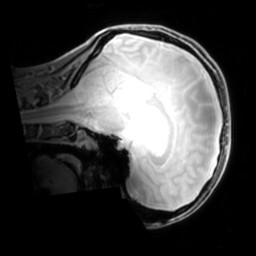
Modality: PDw
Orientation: sagittal
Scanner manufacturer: philips
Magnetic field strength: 7 T
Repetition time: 0.008 s
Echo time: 0.001974 s